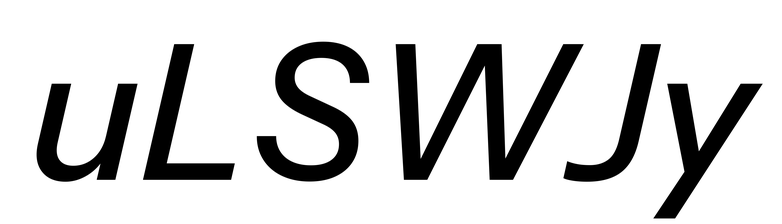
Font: InstrumentSans-Italic_Medium_Italic